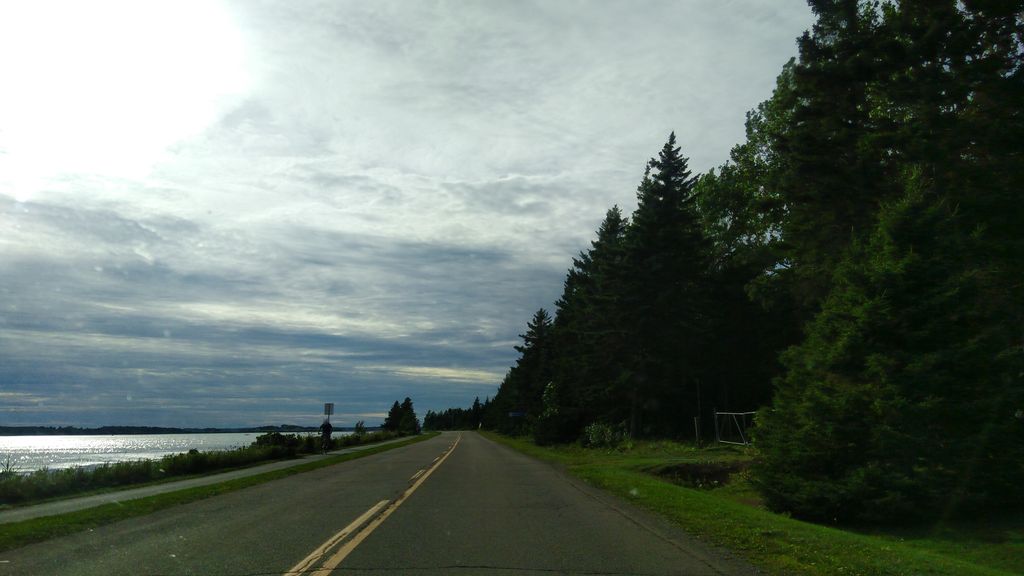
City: charlottetown